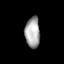
Tissue: lung
Cell type: Endothelial cells
Senescence score: 0.5415
Nuclear area (px): 444
Mean DAPI intensity: 168